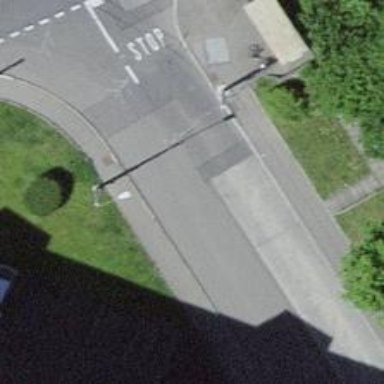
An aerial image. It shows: Trolleybus stop position for public transport.